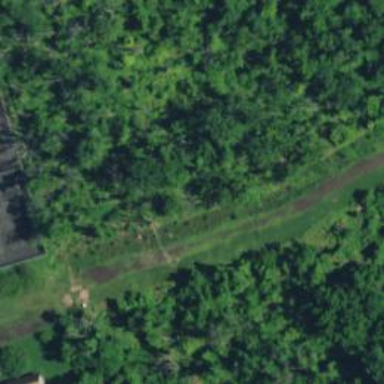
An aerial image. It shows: Path with excellent trail visibility.